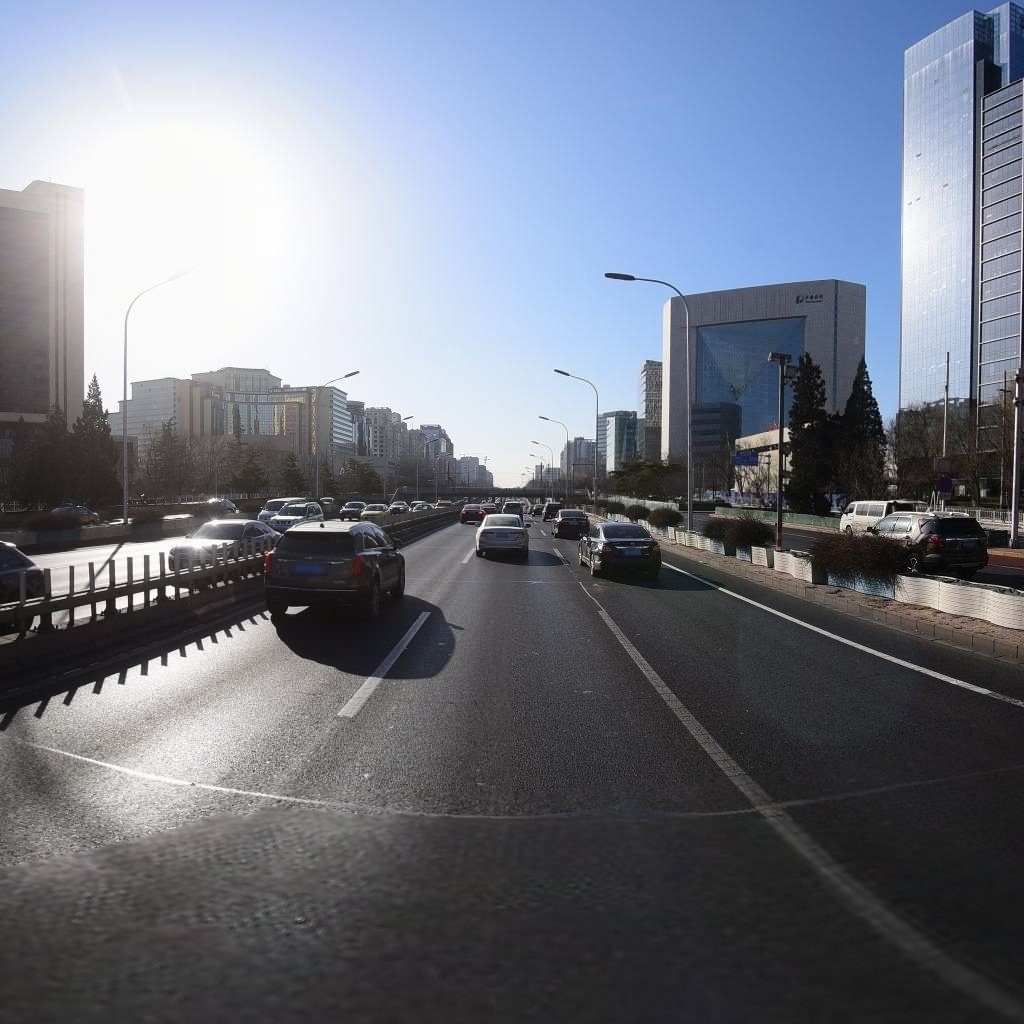
Region: Dongcheng
Road damage annotations: longitudinal patch, transverse patch, transverse patch